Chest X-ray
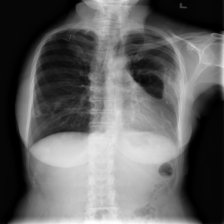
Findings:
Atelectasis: negative
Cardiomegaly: negative
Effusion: negative
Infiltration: negative
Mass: negative
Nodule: negative
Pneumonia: negative
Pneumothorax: negative
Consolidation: negative
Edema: negative
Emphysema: negative
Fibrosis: negative
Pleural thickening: negative
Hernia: negative